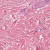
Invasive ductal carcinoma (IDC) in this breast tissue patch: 0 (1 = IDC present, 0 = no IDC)